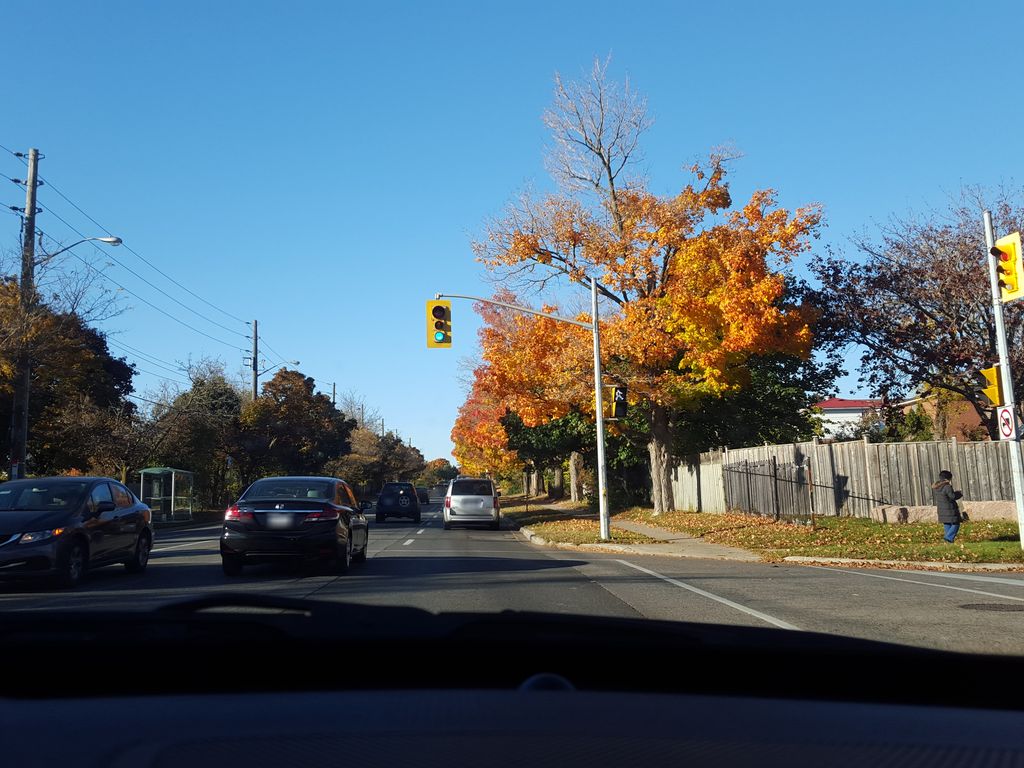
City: toronto